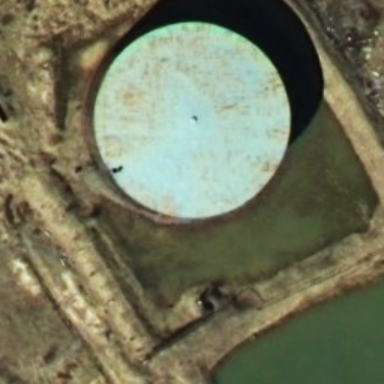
A white storage tank is in the lawn .